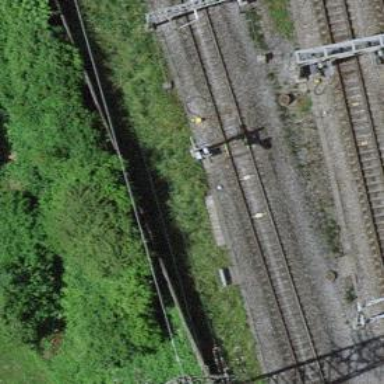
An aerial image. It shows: Railway signal.